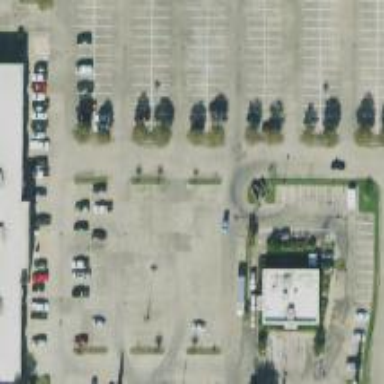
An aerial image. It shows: Parking space is available.